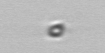
Label: nanoplankton_mix